Question: I have a car detecting project in OpenCV2.3.1 and visual C++.
In foreground segmentation, there's reflections due to illumination.
And this (reflections) become part of the foreground after the background
has been removed.
I need suggestions or ideas on how to remove this noise. As it causes some
foreground objects to be connected up as one object, like seen when using
findContours and drawContours functions. See image parts highlighted in red
on attached image. I think this will simplify the blob detection stage.
*note - I am not allowed to use built-in cvBlobLib in OpenCV
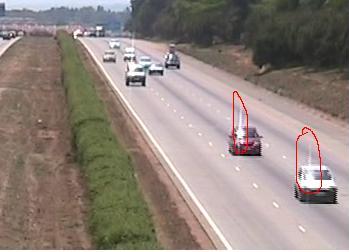
Answer: maybe try to convert the image to HSV then filter high V amounts
'''
IplImage imgHSV = cvCreateImage(cvGetSize(imgInput), 8, 3);
IplImage imgThreshold = cvCreateImage(cvGetSize(imgHSV), 8, 1);
cvInRangeS(imgHSV, cvScalar(0, 0, 90, 0), cvScalar(0, 0, 100, 0), imgThreshold);
'''
..adjust scalars as needed to remove glare